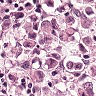
Metastatic tissue present: yes